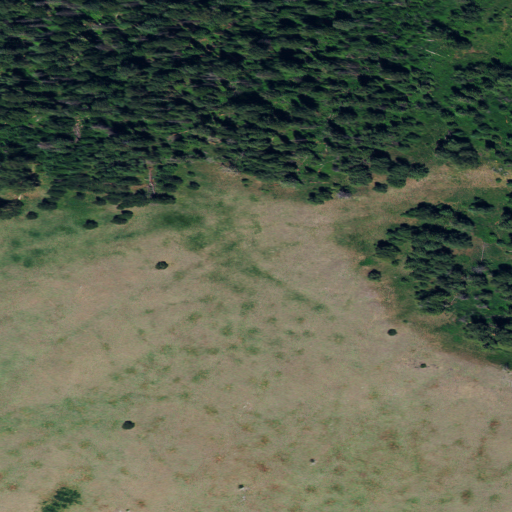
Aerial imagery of ridge(s) in Idaho named Johnson Ridge containing grassland, evergreen forest, and shrub